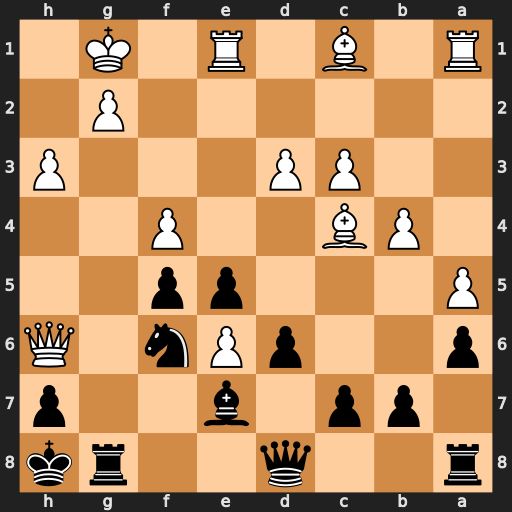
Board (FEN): r2q2rk/1pp1b2p/p2pPn1Q/P3pp2/1PB2P2/2PP3P/6P1/R1B1R1K1
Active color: b
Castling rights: -
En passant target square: -
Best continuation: Rg6 fxe5 Rxh6